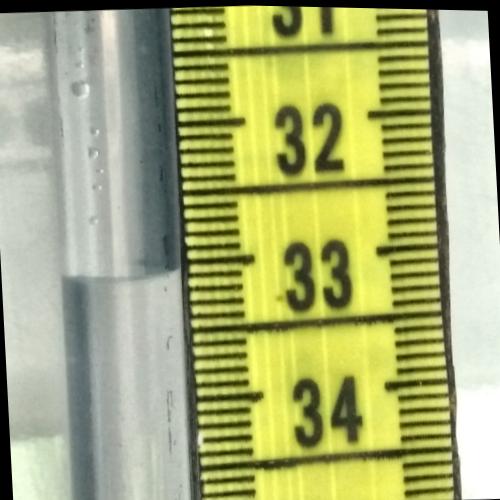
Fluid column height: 33.1 cm